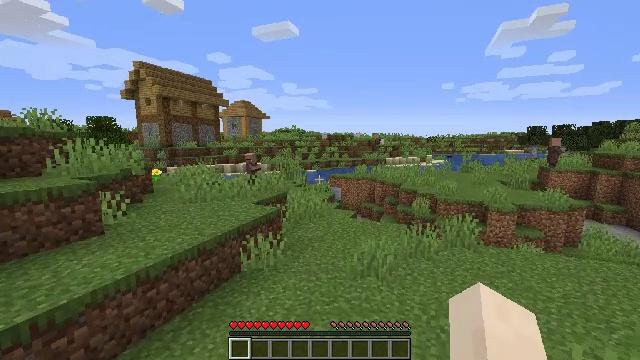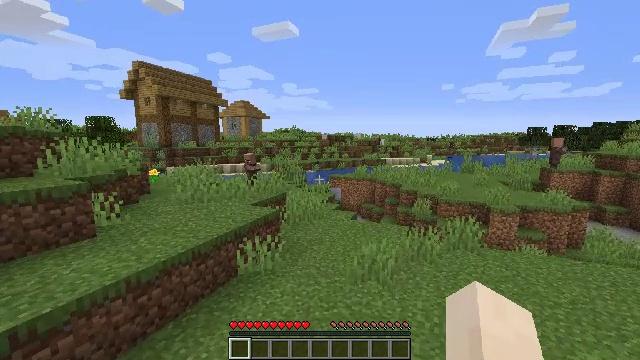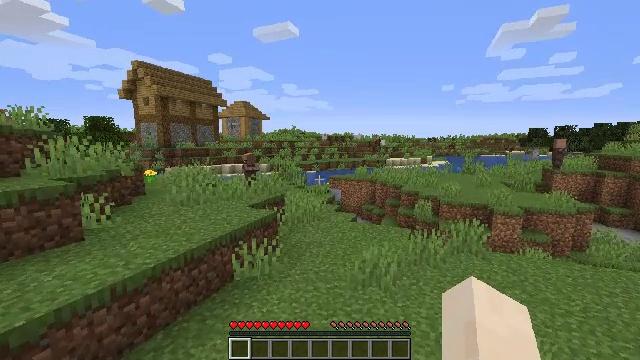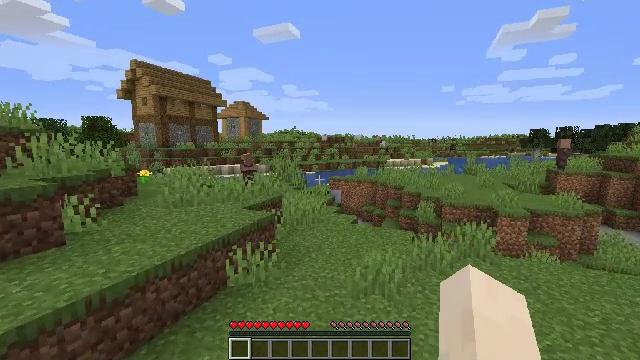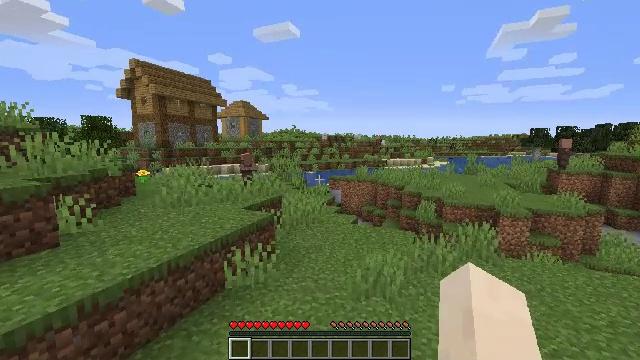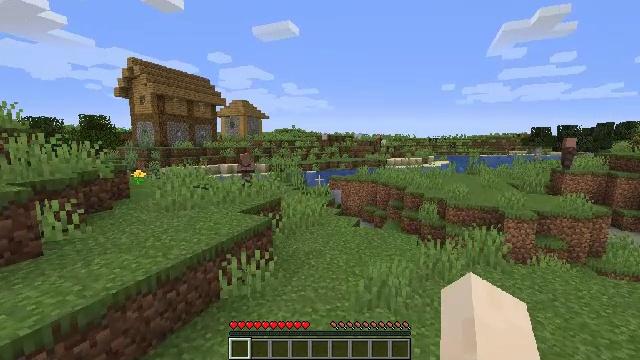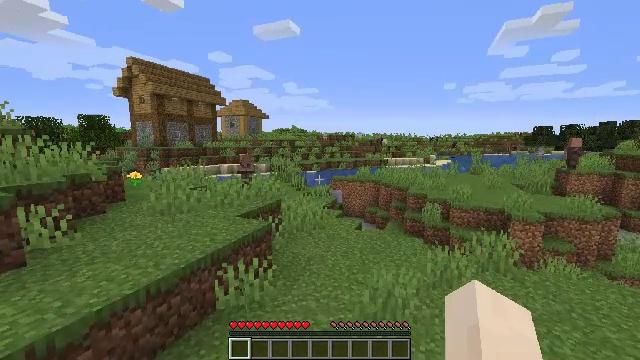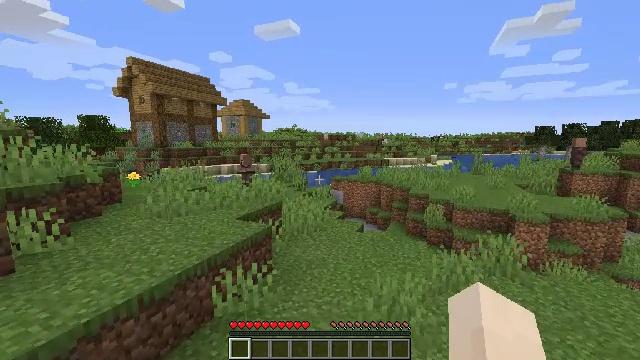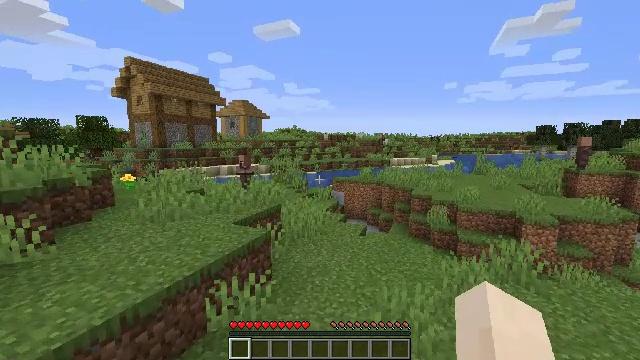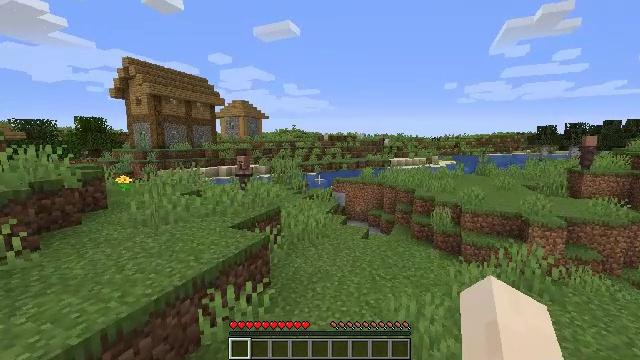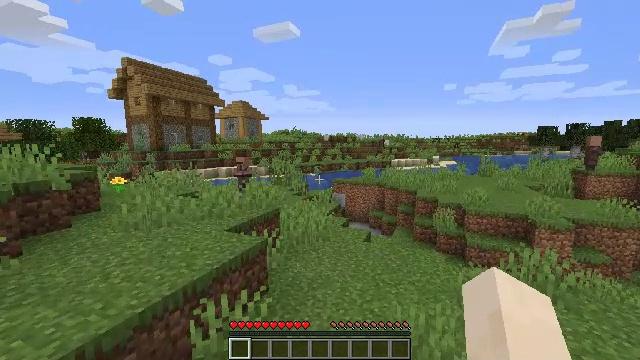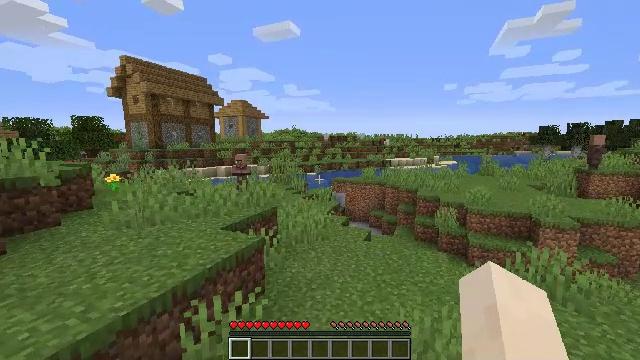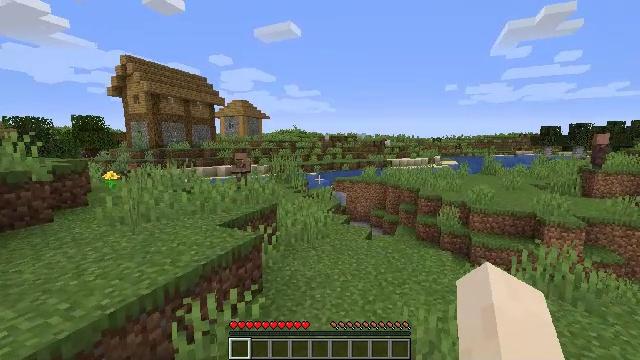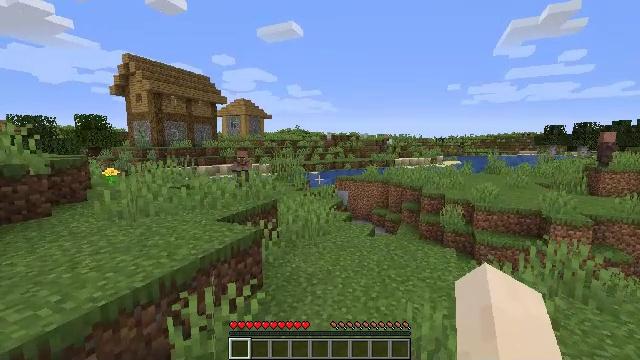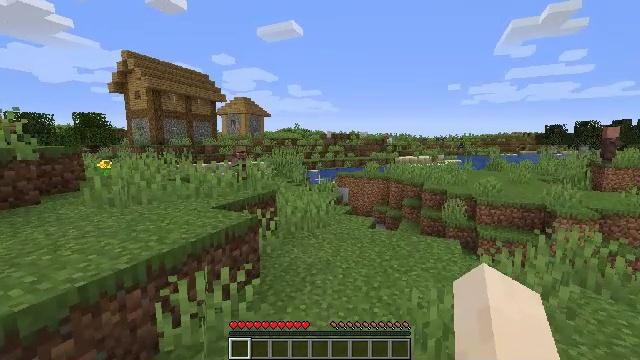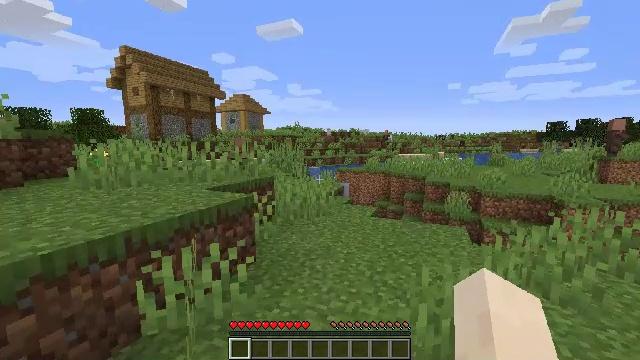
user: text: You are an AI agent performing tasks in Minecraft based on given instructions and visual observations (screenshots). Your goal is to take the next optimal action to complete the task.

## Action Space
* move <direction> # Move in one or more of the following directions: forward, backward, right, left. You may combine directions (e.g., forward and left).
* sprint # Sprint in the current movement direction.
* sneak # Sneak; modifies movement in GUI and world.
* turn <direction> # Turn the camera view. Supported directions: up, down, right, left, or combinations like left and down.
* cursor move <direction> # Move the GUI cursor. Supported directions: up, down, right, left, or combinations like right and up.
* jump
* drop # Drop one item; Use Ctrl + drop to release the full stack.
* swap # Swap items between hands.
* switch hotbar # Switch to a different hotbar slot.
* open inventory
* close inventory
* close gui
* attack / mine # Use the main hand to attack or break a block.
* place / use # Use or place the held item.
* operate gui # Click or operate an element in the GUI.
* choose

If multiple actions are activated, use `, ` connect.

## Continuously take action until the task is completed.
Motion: motion action
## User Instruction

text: Remove a lilac from the inventory.
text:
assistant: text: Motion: move forward and move left
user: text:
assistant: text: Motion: move forward and move left
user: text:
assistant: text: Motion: move forward and move left
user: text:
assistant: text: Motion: move forward and move left
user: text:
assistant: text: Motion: move forward and move left
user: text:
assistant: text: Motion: move forward and move left
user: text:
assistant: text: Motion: move forward and move left
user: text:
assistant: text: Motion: move forward and move left
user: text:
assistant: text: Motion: move forward and move left
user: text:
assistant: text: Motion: move forward and move left
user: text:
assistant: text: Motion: move forward and move left
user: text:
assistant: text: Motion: move forward and move left
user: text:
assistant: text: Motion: move forward and move left
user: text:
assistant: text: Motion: move forward and move left
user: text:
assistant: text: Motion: move forward and move left
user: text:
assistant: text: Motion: move forward and move left
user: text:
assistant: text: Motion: move forward and move left
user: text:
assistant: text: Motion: move forward and move left
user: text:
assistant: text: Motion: move forward and move left
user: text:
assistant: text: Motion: move forward and move left, turn left
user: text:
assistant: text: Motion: move forward and move left
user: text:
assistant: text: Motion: move forward and move left
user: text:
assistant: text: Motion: move forward and move left
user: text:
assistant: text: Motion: move forward and move left
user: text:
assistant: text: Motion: move forward and move left
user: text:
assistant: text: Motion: move forward and move left
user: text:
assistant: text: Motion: move forward and move left
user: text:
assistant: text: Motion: move forward and move left
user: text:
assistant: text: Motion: move forward and move left
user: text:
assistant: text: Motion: move forward and move left